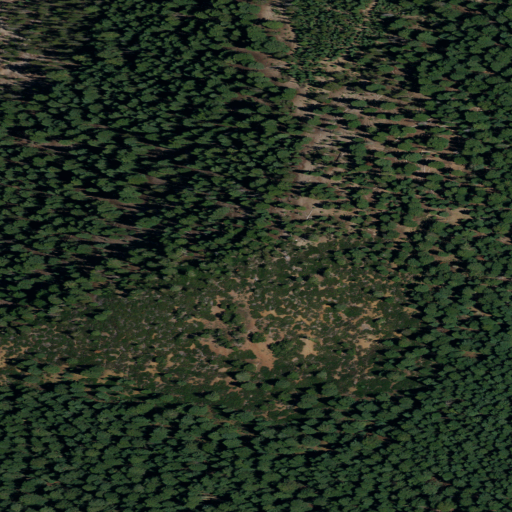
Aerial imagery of mountain in California named Badger Peak containing evergreen forest, shrub, high intensity development, and open development